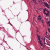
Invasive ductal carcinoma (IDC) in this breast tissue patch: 0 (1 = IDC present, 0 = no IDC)